Question: I am Trying to do a Matrix Style Report , where the Rows get Populated from the Query.
Can we Give Values in the Column Field(These are Row Values from the Query) and the data gets Populated from the Query itself.
Why I want to do this is, the query does not show the row if the Value that I want to display in the column field on the report is Null. And Hence in return cannot Display it on the report if the Query itself Does not have the value.

Now there are No values for any member in the Group, the transfers field will not show up. But it has show with a value 0 in all the columns with Row Members.
My query returns a table like this . Parameter: 'YEAR'
---
'''
Group Group_Items EMP_ID Status
Group1 Alpha 1 Continuing
Group1 Alpha 2 Continuing
Group1 Alpha 6 Continuing
Group1 Beta 8 First Time
Group1 Beta 11 Continuing
Group1 Gamma 14 First Time
Group1 Gammma 15 First Time
Group1 Gamma 10 First Time
Group1 Zeta 12 Continuing
Group1 Zeta 23 Continuing
Group1 Zeta 44 Continuing
Group1 Zeta 56 First Time
'''
So I want to know how we can put this in the BI and count(Emp_ID) according to First Time, Transfer and Continuing. There is transfer value sometimes , but have to show it all the time and if no values come up we have to show it as 0
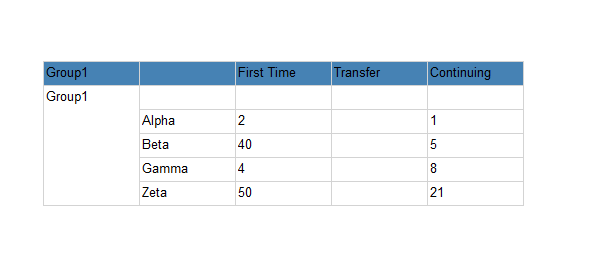
Answer: You could check for /non-existent values in the transfer cell by using an expression like:
'''
=IIf(IsNothing(Sum(Fields!Transfer.Value))
, 0
, Sum(Fields!Transfer.Value))
'''
This will display if there is are no values in that row/group or they're all .
More logic can be added to the first section of the 'IIf' statement if required.